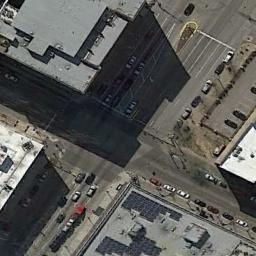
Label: intersection